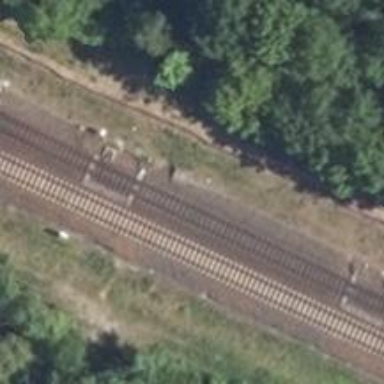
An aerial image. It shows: Railway track with contact line for electrification.